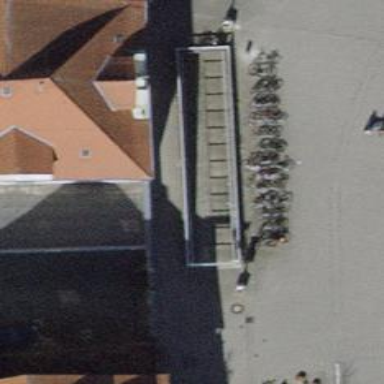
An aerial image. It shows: Bicycle rental service.